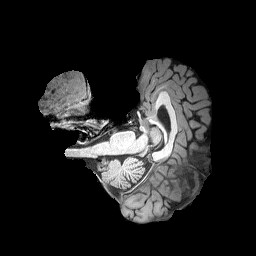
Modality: T1w
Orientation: axial
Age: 66
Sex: female
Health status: healthy